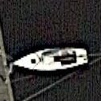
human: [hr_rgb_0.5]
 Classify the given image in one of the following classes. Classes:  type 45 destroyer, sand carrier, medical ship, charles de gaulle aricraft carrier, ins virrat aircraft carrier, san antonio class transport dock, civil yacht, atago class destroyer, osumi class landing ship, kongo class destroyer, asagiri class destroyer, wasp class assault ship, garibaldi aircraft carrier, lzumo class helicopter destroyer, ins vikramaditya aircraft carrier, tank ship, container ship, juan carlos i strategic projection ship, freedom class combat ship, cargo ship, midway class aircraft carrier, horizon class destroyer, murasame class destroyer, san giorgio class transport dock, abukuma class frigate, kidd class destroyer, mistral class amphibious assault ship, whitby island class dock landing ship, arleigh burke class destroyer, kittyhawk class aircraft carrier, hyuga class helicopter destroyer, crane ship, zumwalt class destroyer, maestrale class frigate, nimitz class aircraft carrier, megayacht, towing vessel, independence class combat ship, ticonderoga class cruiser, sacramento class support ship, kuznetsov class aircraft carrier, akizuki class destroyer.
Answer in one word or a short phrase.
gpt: Civil yacht